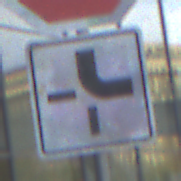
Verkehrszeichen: VerlaufVorfahrtsstrasse4
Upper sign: Stop
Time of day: SunriseSunset
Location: Outdoor (Urban)
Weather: PartlyCloudy
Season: NotSpecified
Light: Natural